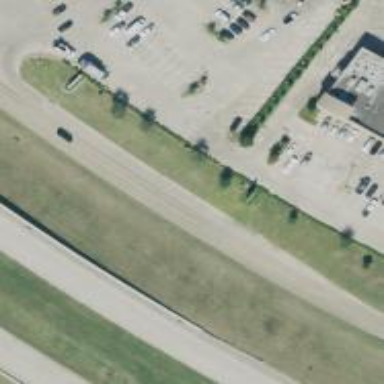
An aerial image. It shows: Secondary road with frontage road alongside.